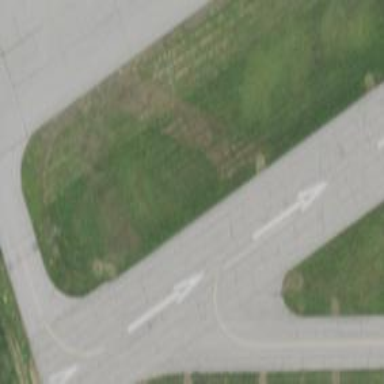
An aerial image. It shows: Asphalt runway with displaced threshold at the airport.